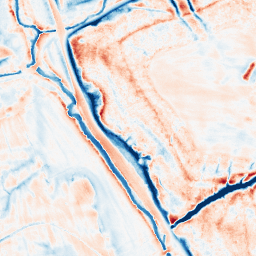
Category: classical
Decomposition family: gaussian
Decomposition parameters: sigma: 5
Upsampling method: bspline
Upsampling parameters: scale: 8
Upsampling scale: 8